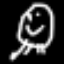
Label: frog